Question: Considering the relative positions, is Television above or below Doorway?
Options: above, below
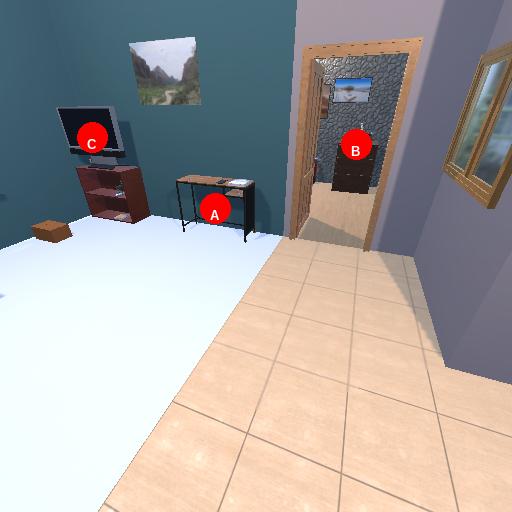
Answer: above